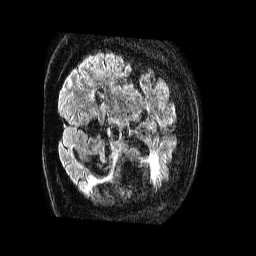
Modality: FLAIR
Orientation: axial
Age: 61
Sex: male
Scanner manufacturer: philips
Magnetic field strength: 1.5 T
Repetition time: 4.8 s
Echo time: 0.38 s